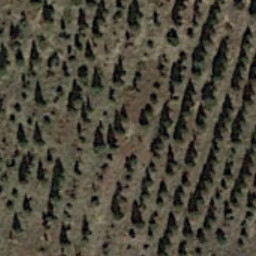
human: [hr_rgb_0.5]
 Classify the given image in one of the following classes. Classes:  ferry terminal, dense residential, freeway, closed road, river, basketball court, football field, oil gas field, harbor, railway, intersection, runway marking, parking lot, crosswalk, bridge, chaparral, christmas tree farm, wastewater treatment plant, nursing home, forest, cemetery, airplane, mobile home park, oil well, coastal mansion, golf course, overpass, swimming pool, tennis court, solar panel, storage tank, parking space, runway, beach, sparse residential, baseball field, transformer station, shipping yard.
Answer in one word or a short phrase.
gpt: christmas tree farm